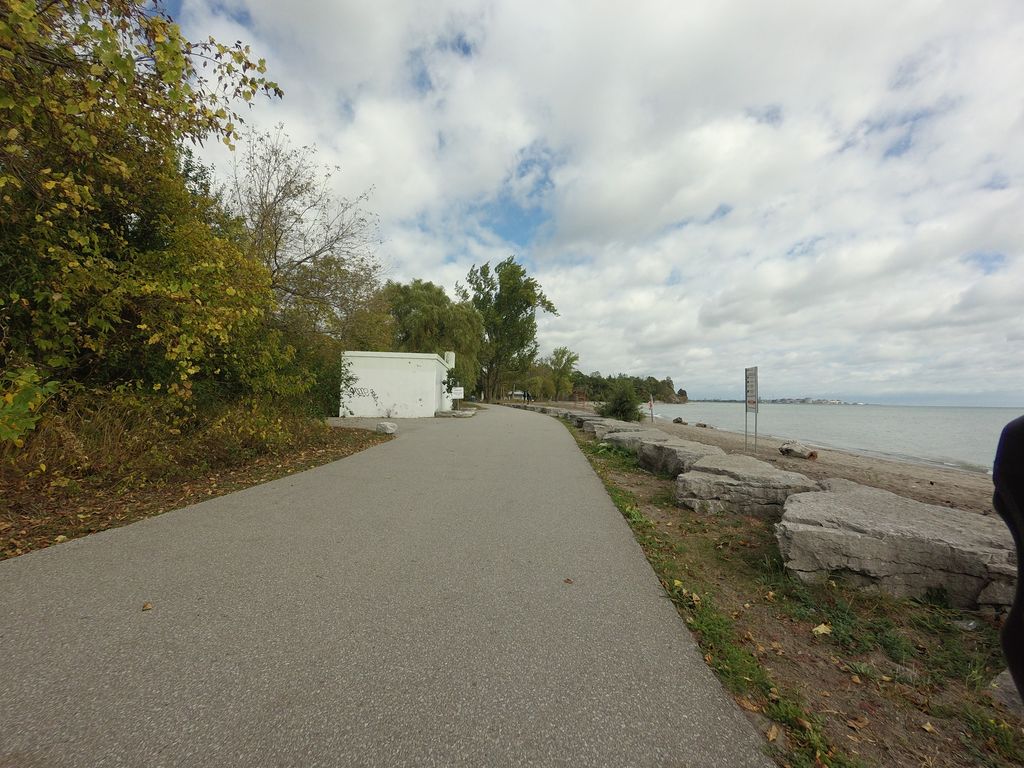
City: toronto